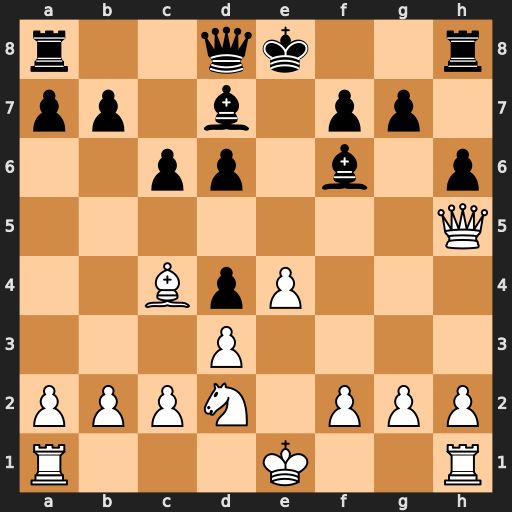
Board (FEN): r2qk2r/pp1b1pp1/2pp1b1p/7Q/2BpP3/3P4/PPPN1PPP/R3K2R
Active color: w
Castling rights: KQkq
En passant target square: -
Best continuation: Qxf7#